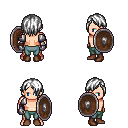
a pixel art fantasy rpg character, male body template, human, light skin, steel arm armor, teal pants, white bangs hairstyle, metal gloves, brown shoes, shield, four views (front, back, left, right), 2x2 character sprite sheet, small pixel art, hard edges, no anti-aliasing